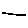
Label: line